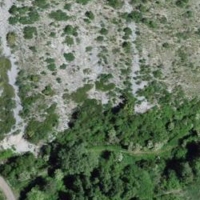
EUNIS habitat code: 48
Species observed at this site:
Emberiza cia
Sitochroa verticalis